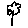
Label: flower